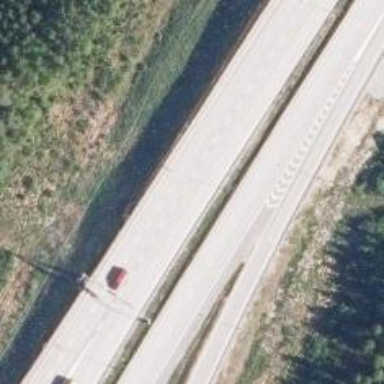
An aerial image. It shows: Motorway junction.